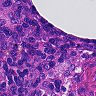
Metastatic tissue present: no